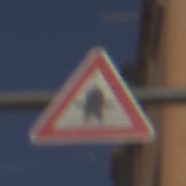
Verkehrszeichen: Vorfahrt
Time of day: MorningAfternoon
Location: Outdoor (Urban)
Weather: Clear
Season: NotSpecified
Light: Natural